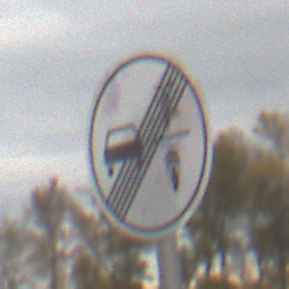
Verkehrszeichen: EndeVerbotUeberholenEinspurigeFahrzeuge
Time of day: MorningAfternoon
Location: Outdoor (Nature)
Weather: Overcast
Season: NotSpecified
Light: Natural